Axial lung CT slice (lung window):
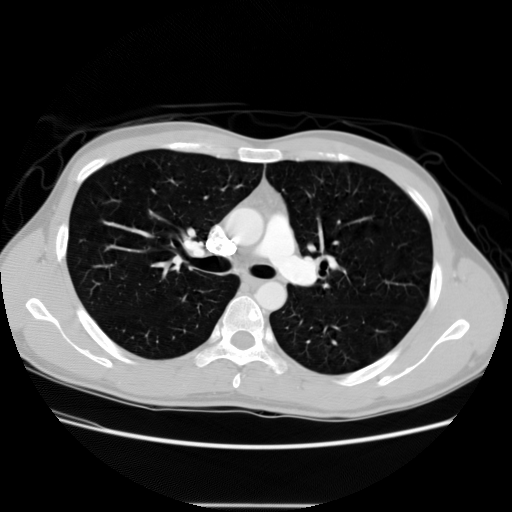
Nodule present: no